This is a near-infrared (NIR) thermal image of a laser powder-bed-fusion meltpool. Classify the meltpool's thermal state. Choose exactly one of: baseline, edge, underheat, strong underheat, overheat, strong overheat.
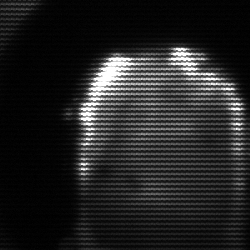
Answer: baseline